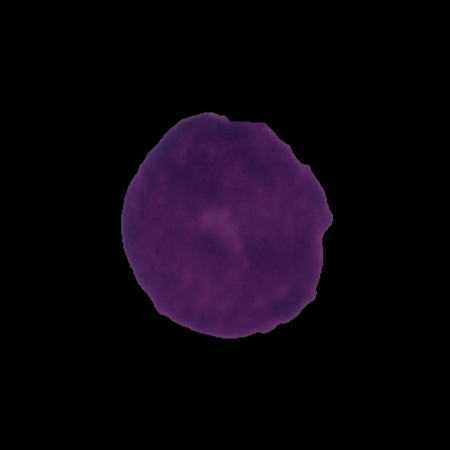
Label: cancer